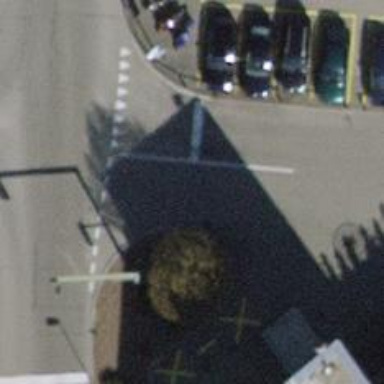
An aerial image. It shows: Road with traffic signals.